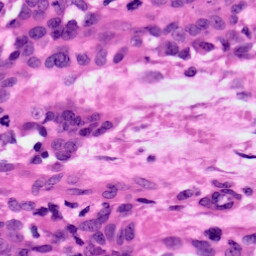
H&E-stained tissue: Ovarian